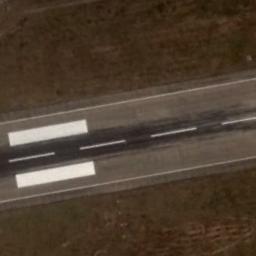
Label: runway